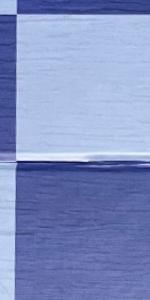
Label: Empty